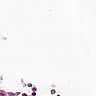
Metastatic tissue present: no